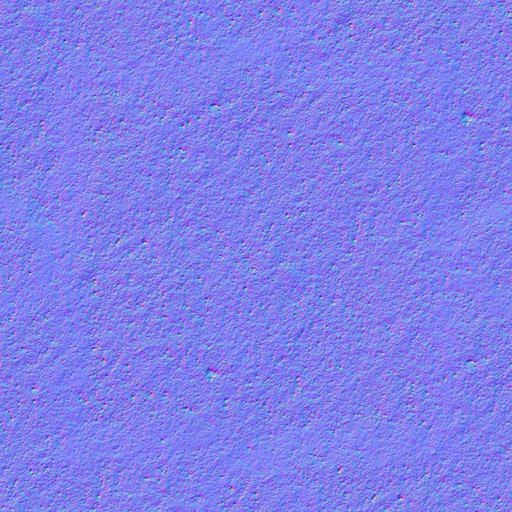
asphalt clean concrete grey light